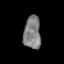
Tissue: prostate
Cell type: Myeloid cells
Senescence score: 0.7379
Nuclear area (px): 556
Mean DAPI intensity: 126.388